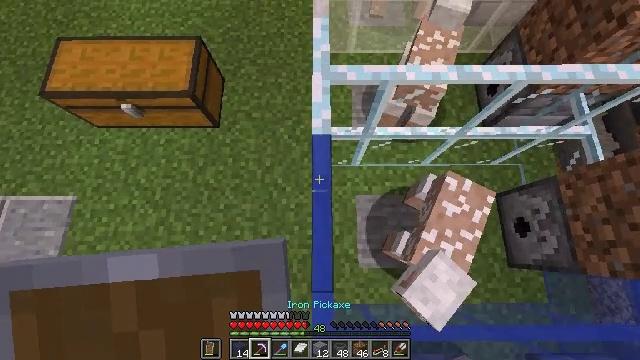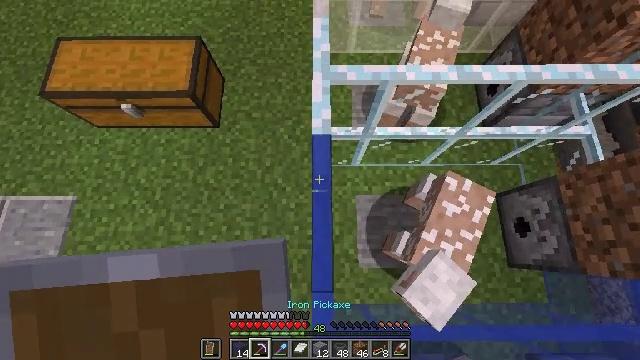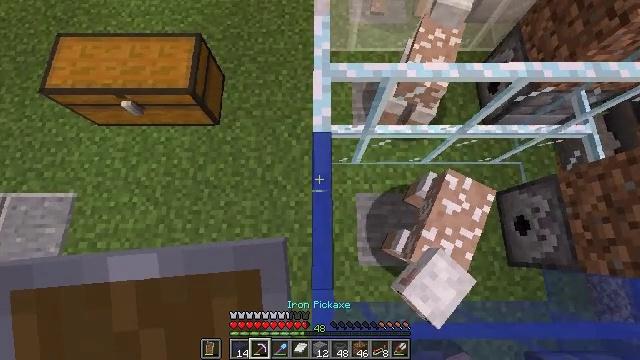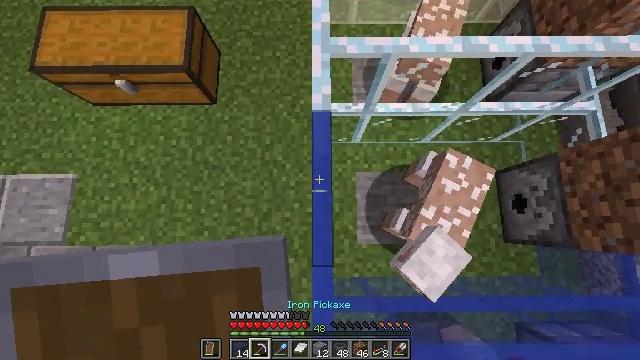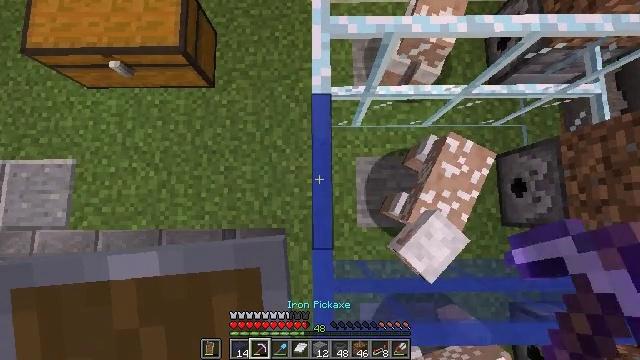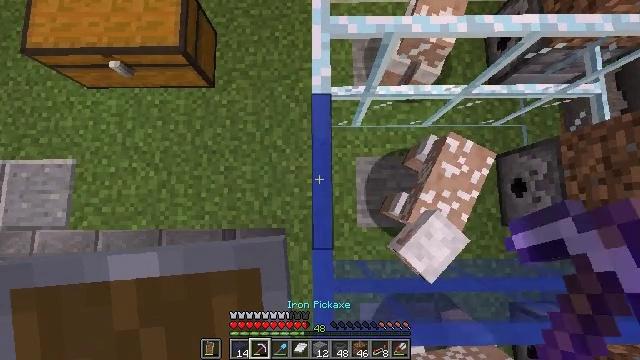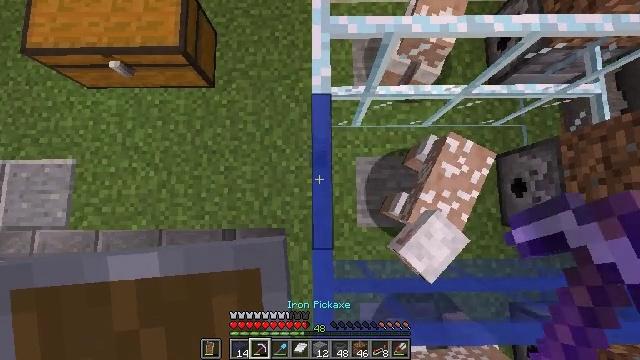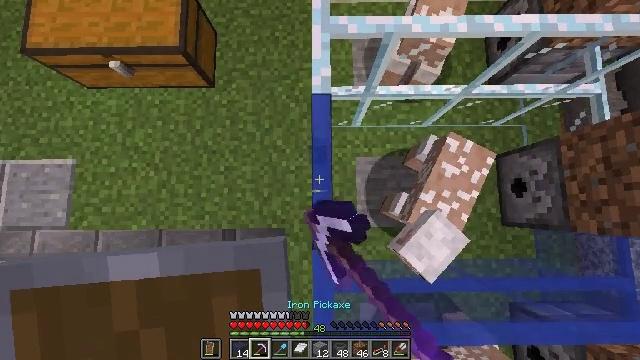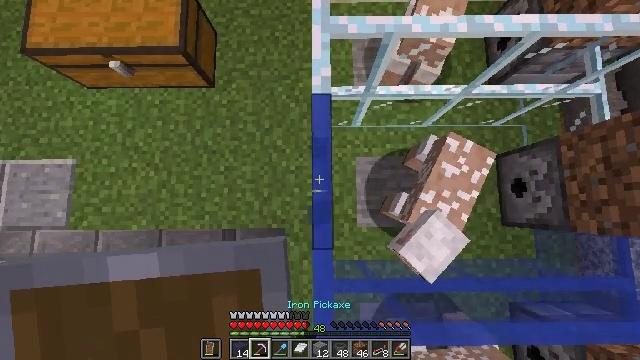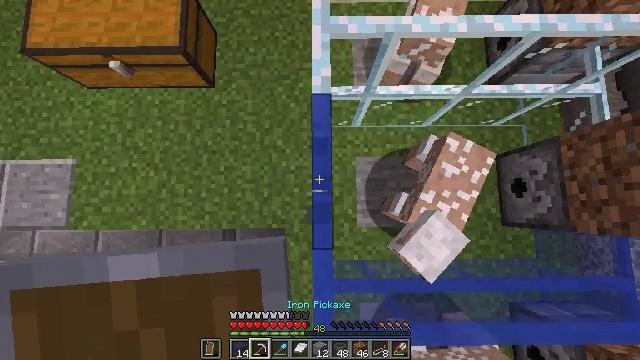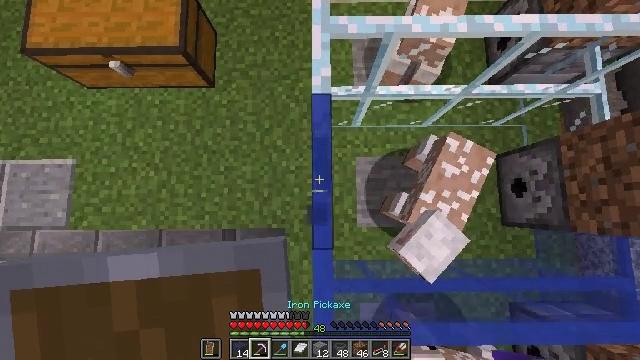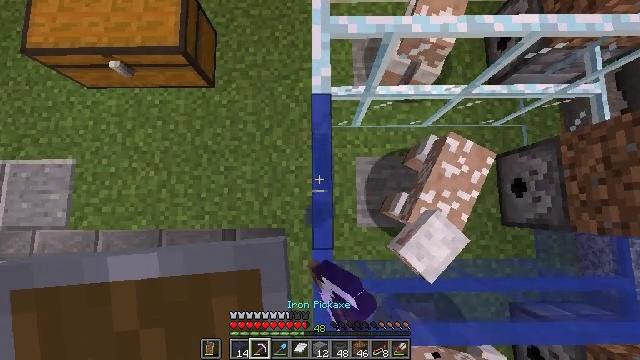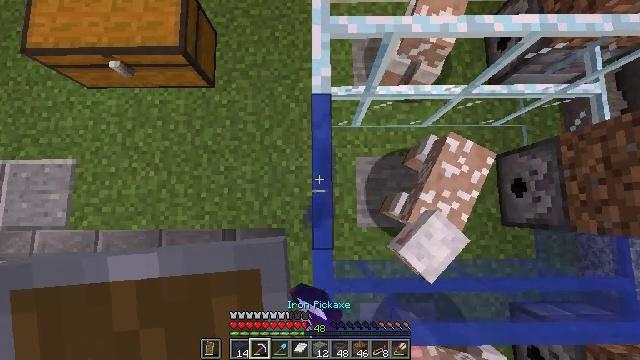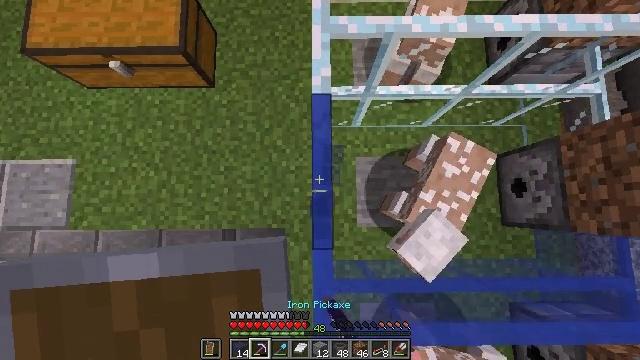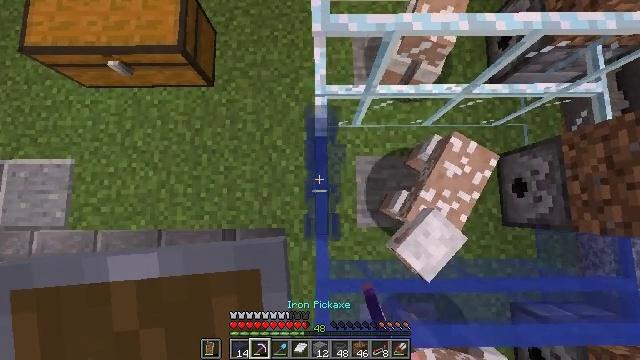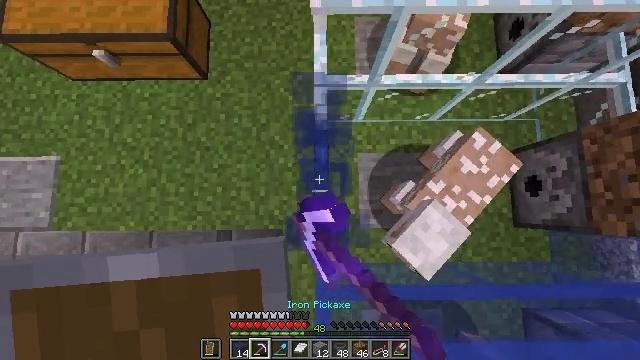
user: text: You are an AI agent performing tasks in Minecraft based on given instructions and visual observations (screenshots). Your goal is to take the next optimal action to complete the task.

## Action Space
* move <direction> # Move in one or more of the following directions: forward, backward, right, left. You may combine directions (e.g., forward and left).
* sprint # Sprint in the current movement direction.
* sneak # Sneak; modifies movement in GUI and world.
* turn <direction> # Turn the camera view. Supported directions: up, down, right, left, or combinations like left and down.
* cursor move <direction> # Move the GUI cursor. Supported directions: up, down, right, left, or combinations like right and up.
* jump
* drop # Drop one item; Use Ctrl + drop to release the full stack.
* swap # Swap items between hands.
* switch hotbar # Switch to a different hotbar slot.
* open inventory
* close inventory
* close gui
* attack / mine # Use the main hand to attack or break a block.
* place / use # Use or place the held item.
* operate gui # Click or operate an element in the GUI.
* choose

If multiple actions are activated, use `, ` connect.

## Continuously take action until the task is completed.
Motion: motion action
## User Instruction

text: Mine the blue stained glass pane for building.
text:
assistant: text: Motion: no_op
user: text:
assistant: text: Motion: no_op
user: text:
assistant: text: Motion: turn down
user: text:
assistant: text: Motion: turn down
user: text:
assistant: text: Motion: no_op
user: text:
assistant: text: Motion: attack / mine
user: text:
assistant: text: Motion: attack / mine
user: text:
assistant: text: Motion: attack / mine
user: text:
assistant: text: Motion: attack / mine
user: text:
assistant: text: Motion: attack / mine
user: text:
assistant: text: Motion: attack / mine
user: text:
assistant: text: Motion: attack / mine
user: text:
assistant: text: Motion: attack / mine
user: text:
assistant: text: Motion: attack / mine
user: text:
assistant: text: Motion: attack / mine
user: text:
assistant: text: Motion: attack / mine
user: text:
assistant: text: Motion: attack / mine
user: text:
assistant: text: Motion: attack / mine
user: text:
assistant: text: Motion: attack / mine